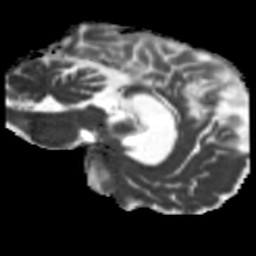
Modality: MD
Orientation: sagittal
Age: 49
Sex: male
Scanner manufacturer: siemens
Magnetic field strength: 3 T
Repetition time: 5.25 s
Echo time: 0.08 s